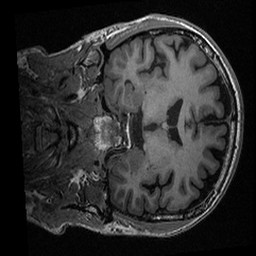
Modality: T1w
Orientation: coronal
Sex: male
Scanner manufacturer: ge
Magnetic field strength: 3 T
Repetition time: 0.0064 s
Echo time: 0.00281 s